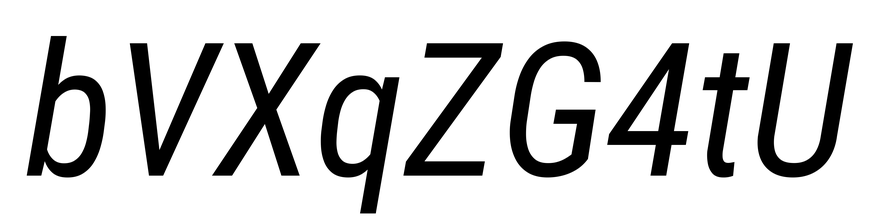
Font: Roboto-Italic_Condensed_Italic